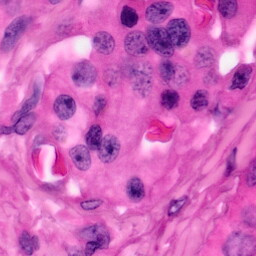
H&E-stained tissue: Pancreatic